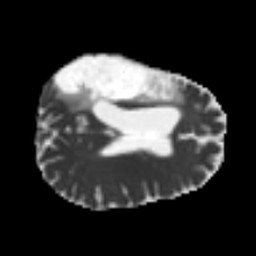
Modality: MD
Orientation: axial
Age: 54
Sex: male
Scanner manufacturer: siemens
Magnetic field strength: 3 T
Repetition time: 4.999 s
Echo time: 0.07946 s